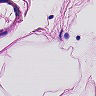
Metastatic tissue present: no